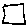
Label: square